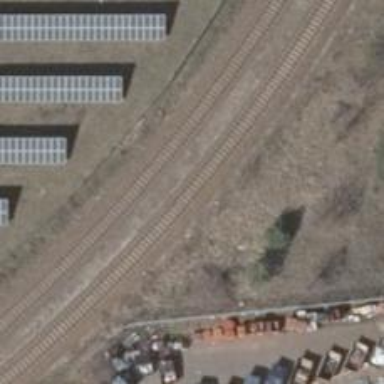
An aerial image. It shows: Railway spur service.